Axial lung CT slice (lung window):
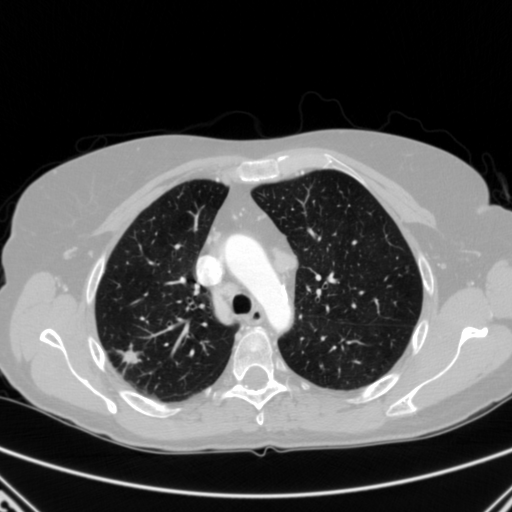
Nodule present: yes
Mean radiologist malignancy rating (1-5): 4